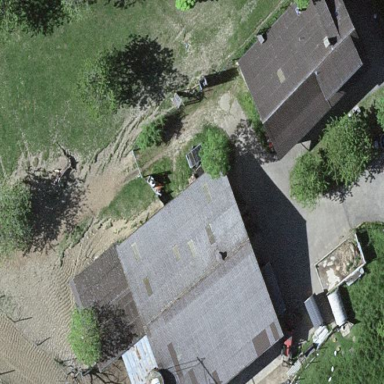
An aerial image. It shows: Farmyard area.